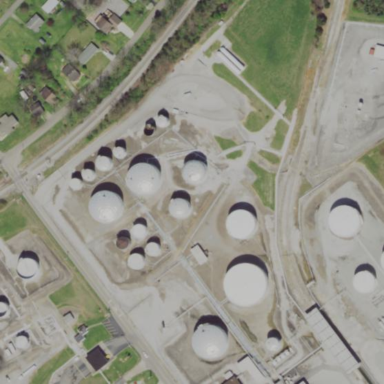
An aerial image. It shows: Industrial area designated as petroleum terminal.